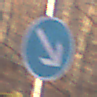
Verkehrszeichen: VorgeschriebeneVorbeifahrtRechts
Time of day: SunriseSunset
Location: Outdoor (Nature)
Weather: Clear
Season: Autumn
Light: Natural